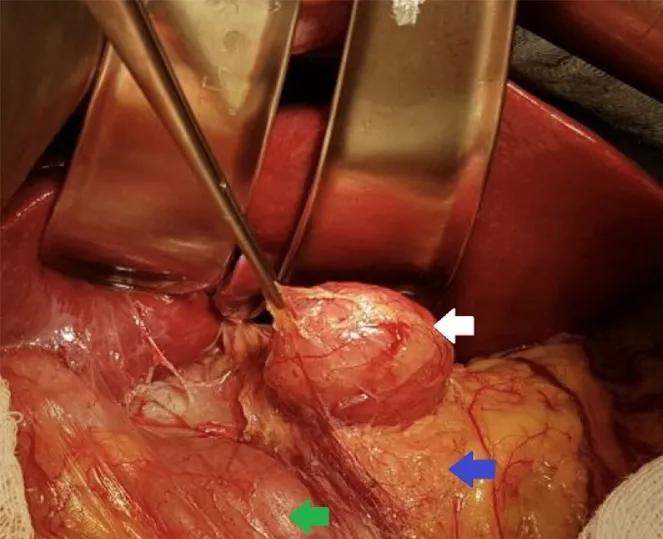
Intraoperative aspect. White arrow: Castleman tumor. Blue arrow: Pancreatic head. Green Arrow: Duodenum.
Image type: medical_photograph (other_medical_photograph)